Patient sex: M
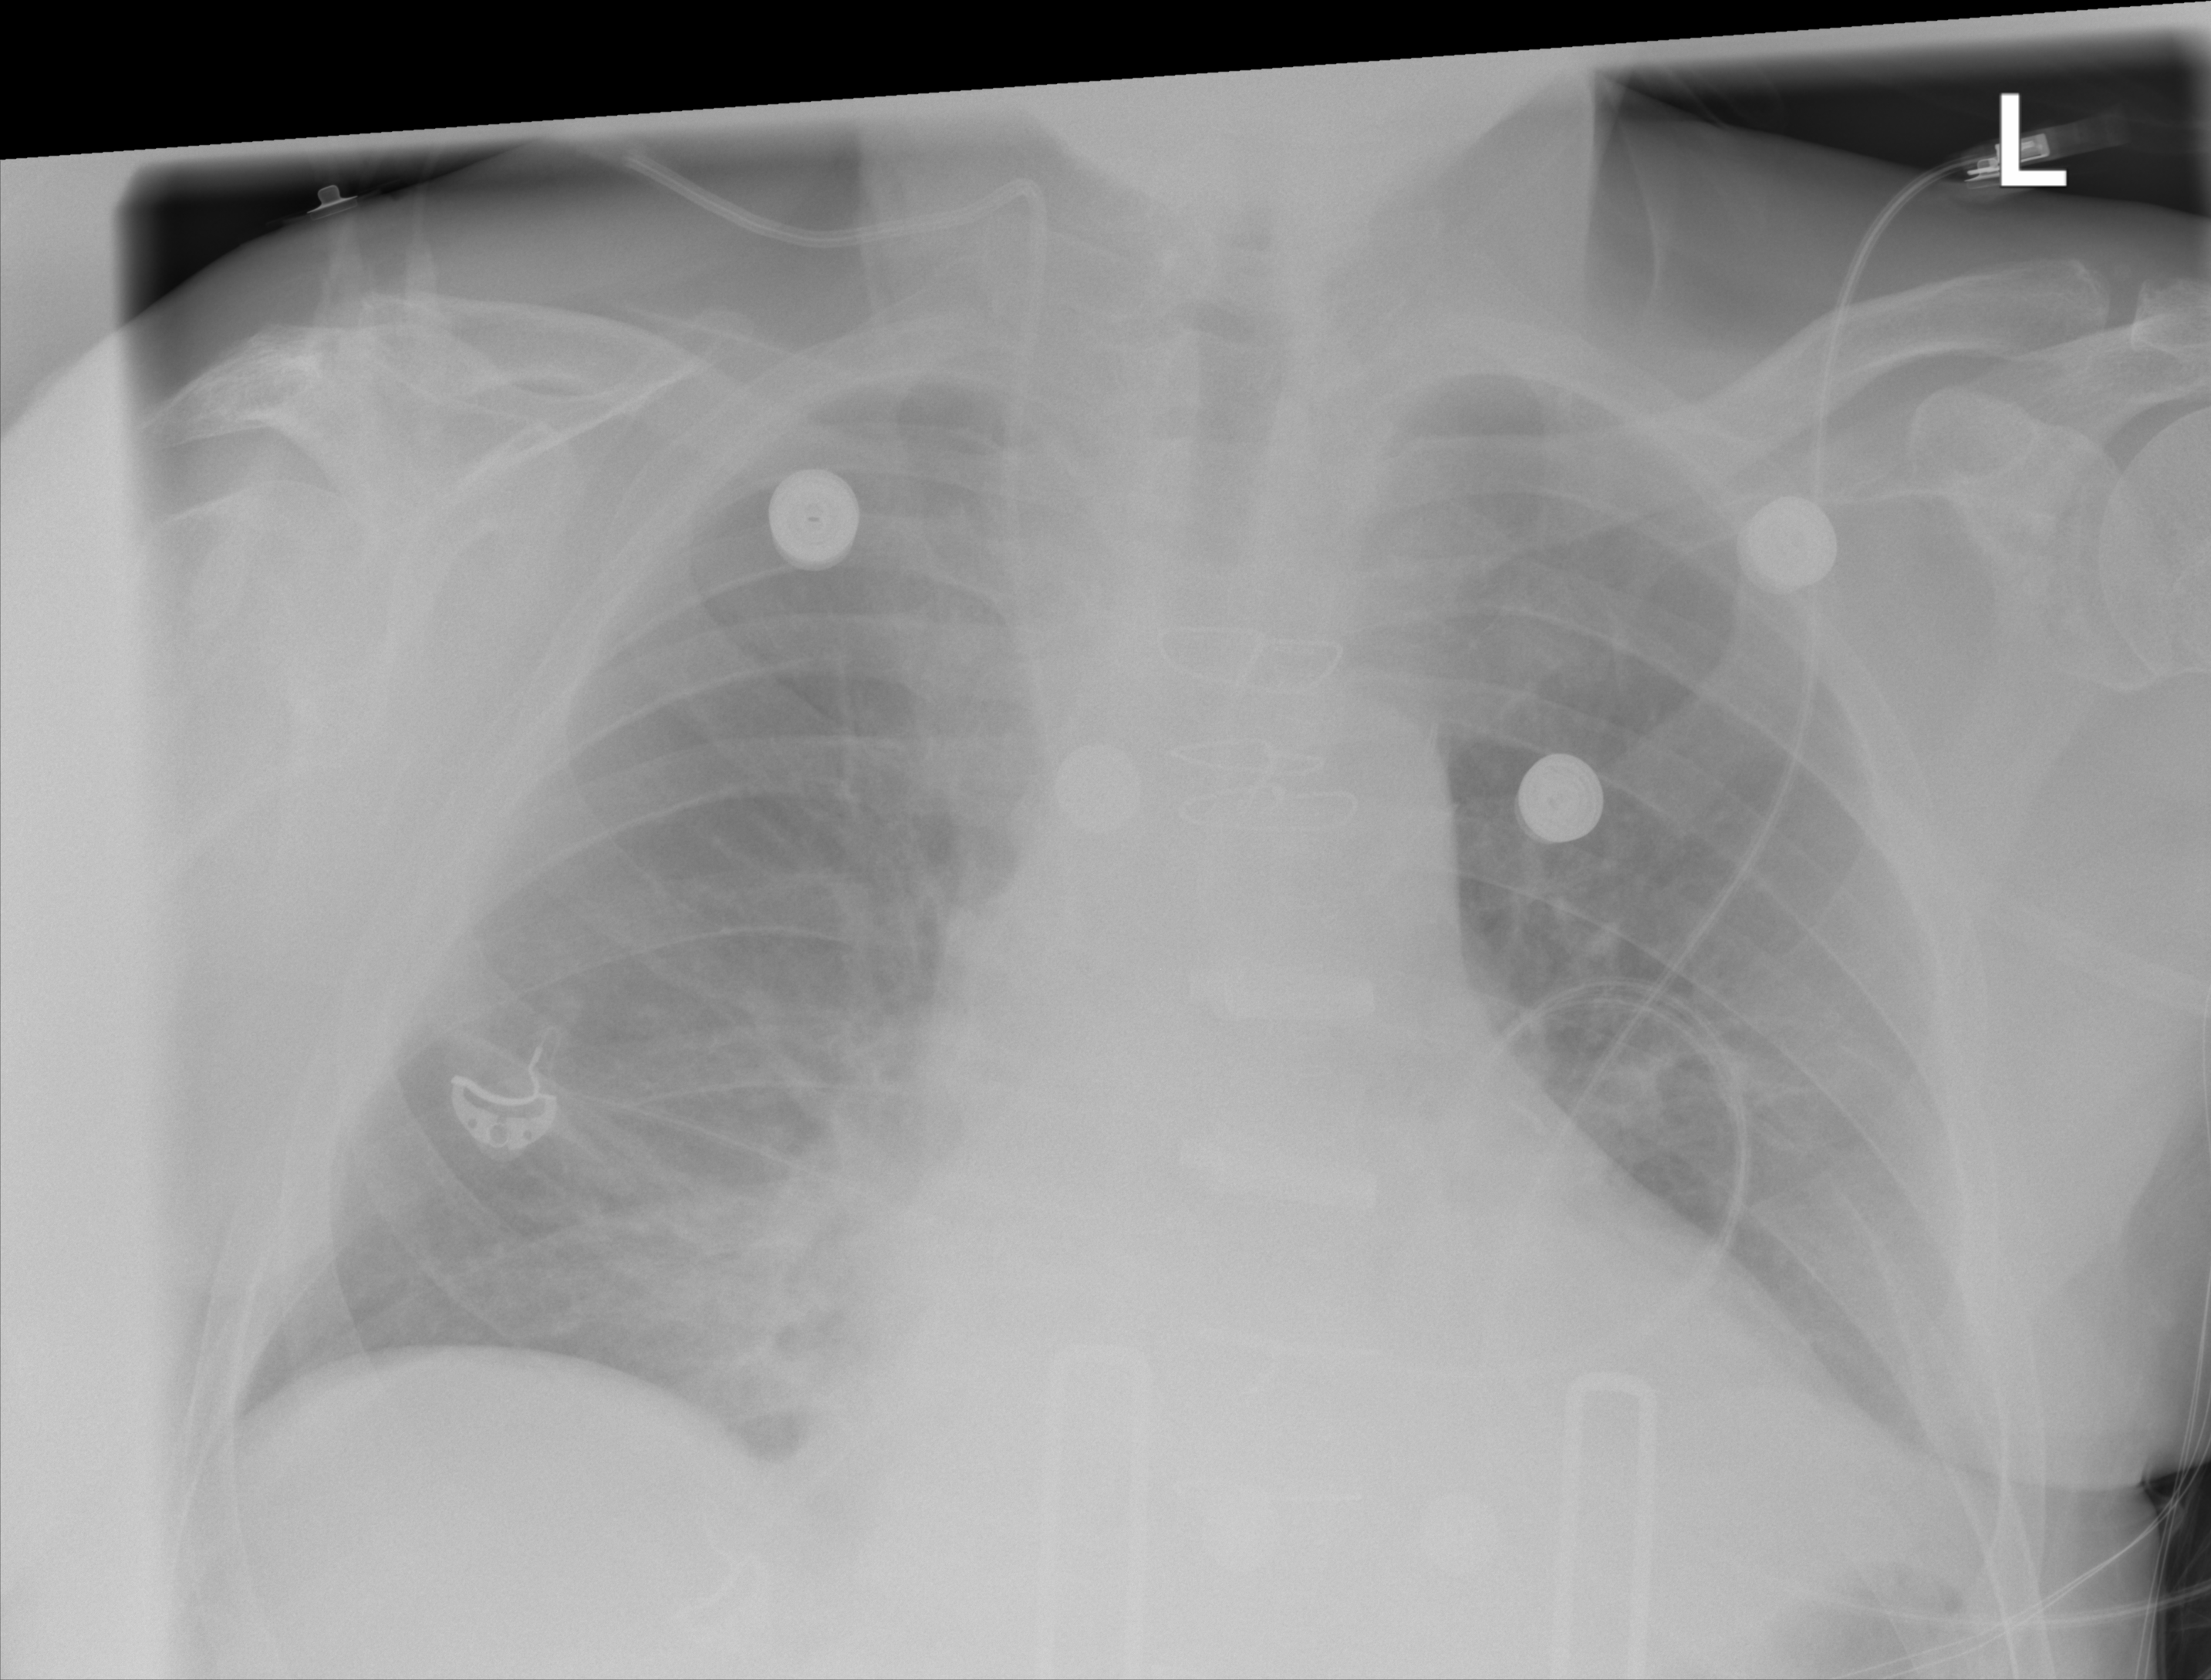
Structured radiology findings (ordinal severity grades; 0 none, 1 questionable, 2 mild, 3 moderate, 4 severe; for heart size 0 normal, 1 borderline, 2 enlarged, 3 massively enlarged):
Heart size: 1
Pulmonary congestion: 0
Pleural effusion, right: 0
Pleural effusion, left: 1
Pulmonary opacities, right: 2
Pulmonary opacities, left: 0
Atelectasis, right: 0
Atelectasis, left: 1